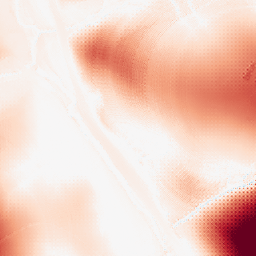
Category: morphological
Decomposition family: morphological
Decomposition parameters: operation: opening
size: 100
Upsampling method: regularized
Upsampling parameters: scale: 2
lambda_reg: 0.1
Upsampling scale: 2